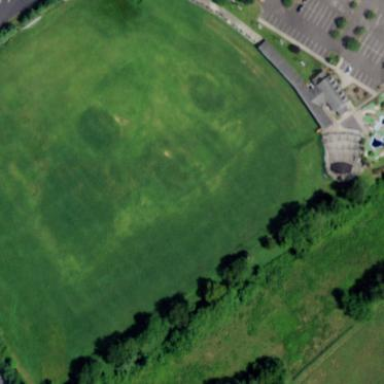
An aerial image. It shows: Recreation ground.